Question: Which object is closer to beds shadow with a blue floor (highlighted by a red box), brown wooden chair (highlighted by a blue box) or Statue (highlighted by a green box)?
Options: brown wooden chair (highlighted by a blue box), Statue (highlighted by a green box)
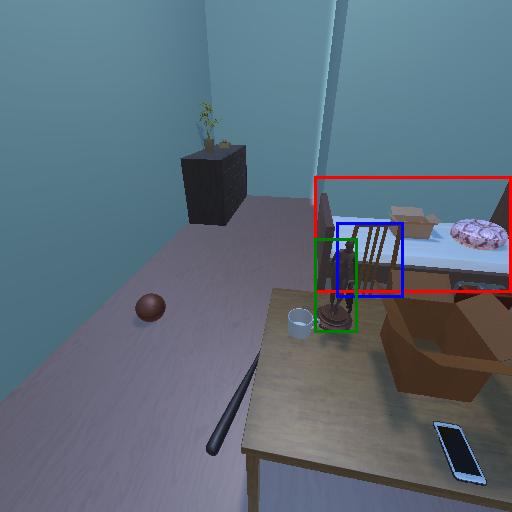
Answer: brown wooden chair (highlighted by a blue box)